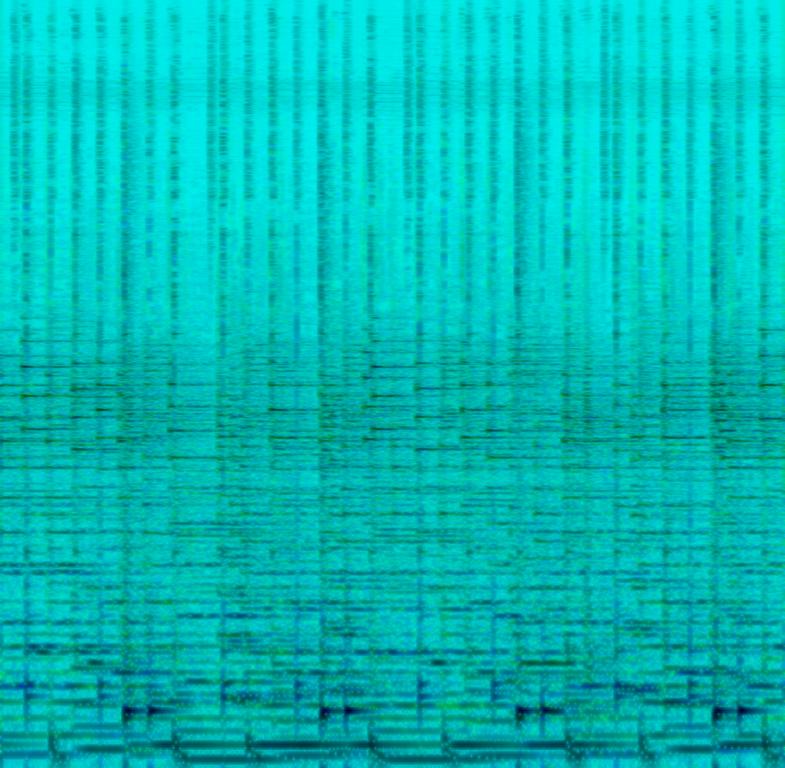
The low quality recording features an organ keys melody played over playback instrumental that consists of groovy bass, plucked melody and some wooden percussion. It sounds weird, bouncy, happy and the recording is very noisy.